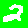
Digit: 2